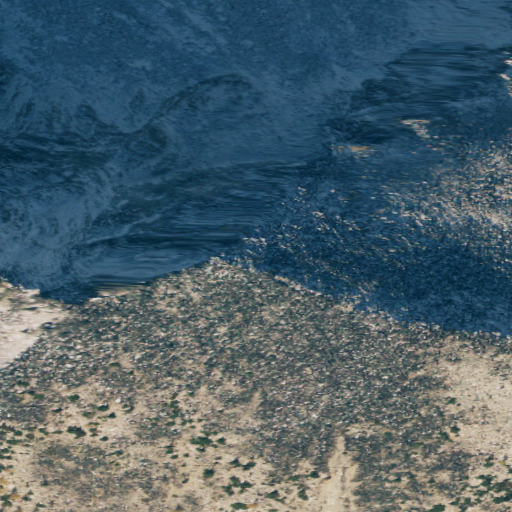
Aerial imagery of ridge(s) in Washington named Buttermilk Ridge containing barren land and grassland